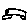
Label: car